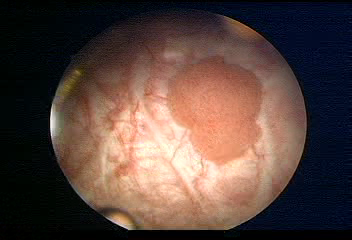
Modality: WLC
Class: Malignant
Subclass: LowGradePapillary
Lesion: L1
Stage: Ta
Morphology: Papillary
Bladder cancer association: Yes
Annotated structures: Tumor